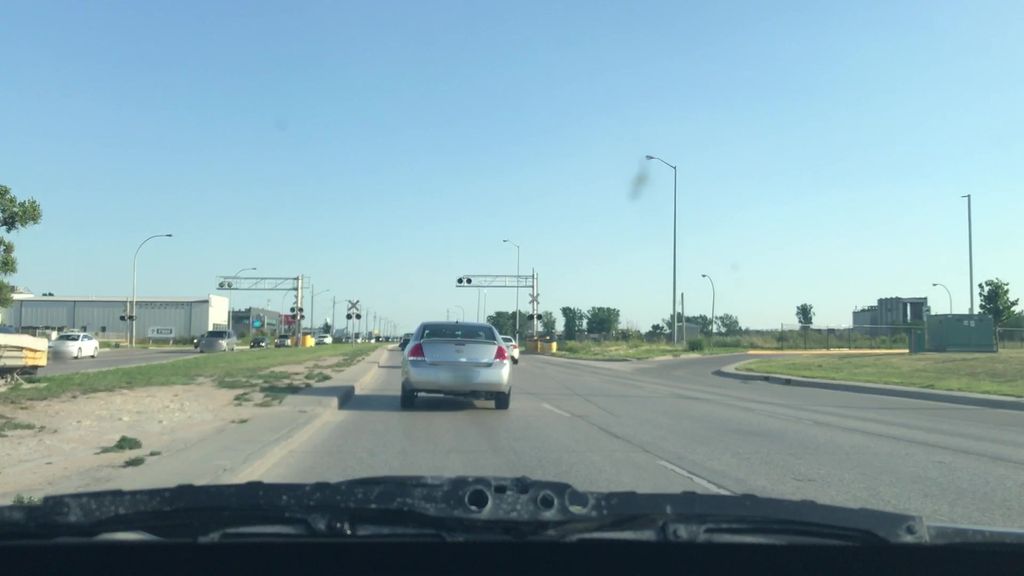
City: winnipeg